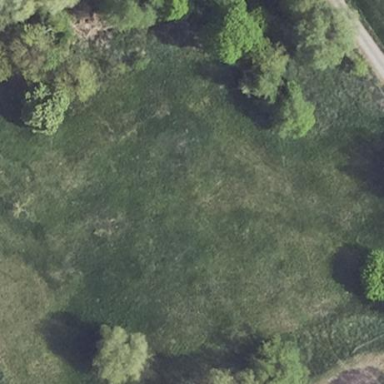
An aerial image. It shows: Beautiful meadow.